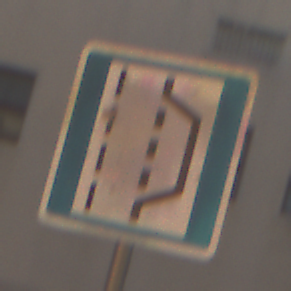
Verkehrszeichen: NothalteUndPannenbucht
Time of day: MorningAfternoon
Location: Outdoor (Urban)
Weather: Clear
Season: NotSpecified
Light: Natural